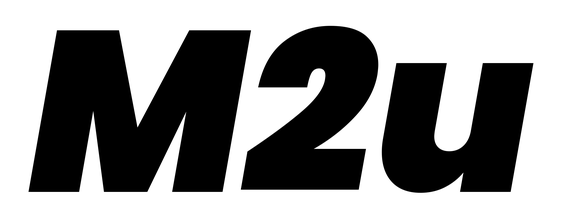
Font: Poppins-BlackItalic